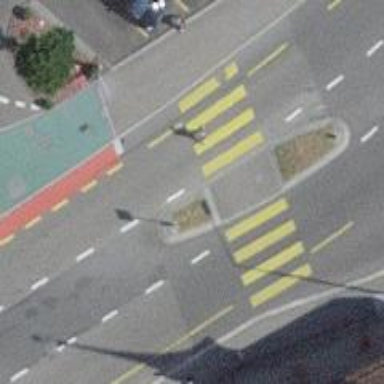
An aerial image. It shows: Footway with zebra crossing.